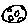
Label: moon